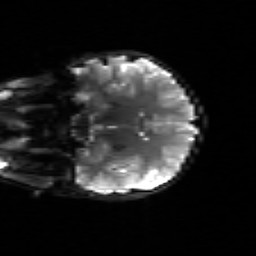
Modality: sbref
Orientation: coronal
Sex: male
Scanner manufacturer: siemens
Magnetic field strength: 3 T
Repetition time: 5 s
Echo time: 0.071 s